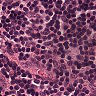
Metastatic tissue present: no